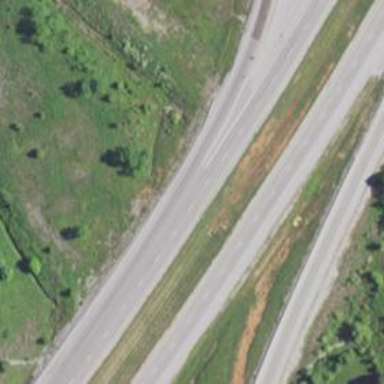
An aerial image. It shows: Asphalt motorway.